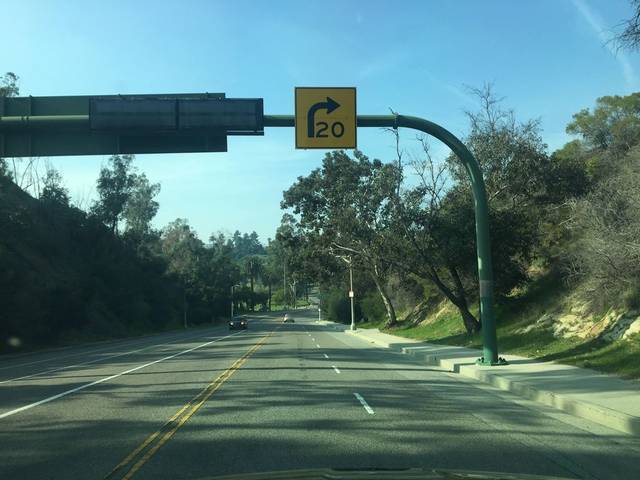
Region: United States
Coordinates: 34.08, -118.246